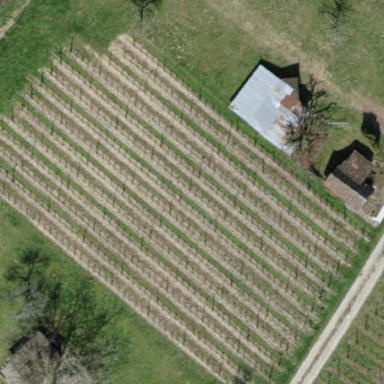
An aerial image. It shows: Vineyard where grapes are grown.